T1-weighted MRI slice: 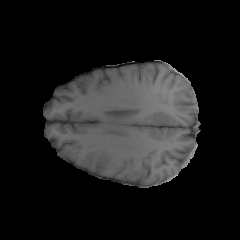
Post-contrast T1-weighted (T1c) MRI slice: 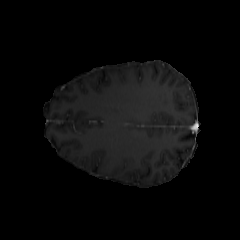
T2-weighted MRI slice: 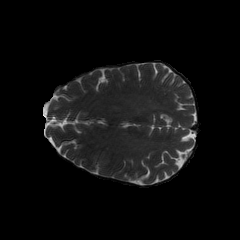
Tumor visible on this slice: no